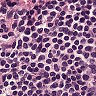
Metastatic tissue present: no